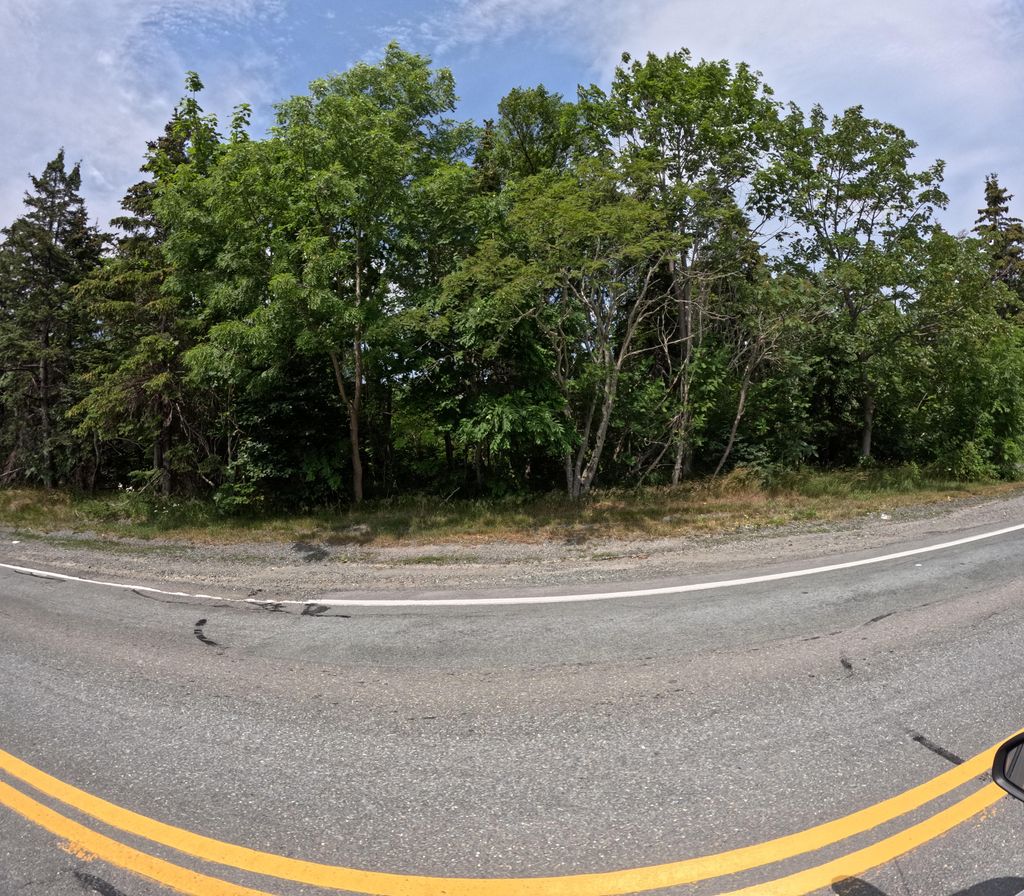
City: st_johns